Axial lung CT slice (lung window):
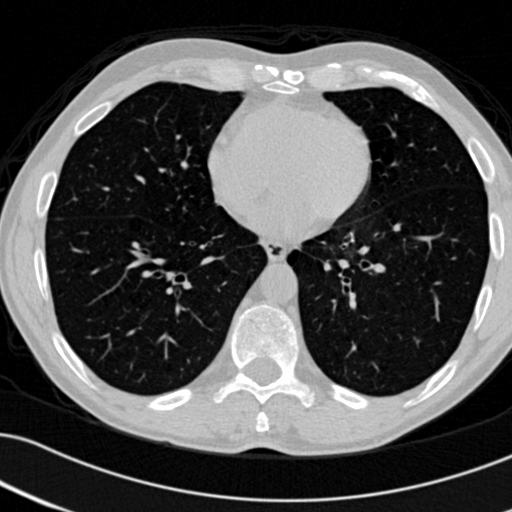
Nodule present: no